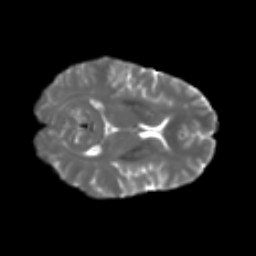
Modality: T2w
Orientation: axial
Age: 49
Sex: female
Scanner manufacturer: ge
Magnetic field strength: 3 T
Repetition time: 7.8 s
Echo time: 0.0611 s